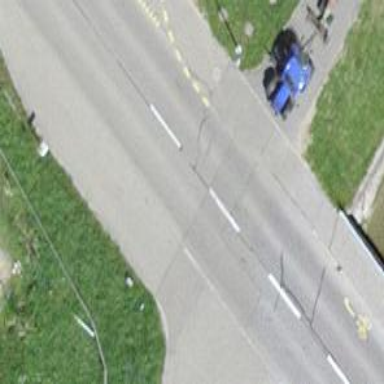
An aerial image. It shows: Primary road with asphalt surface. There is separate sidewalk.